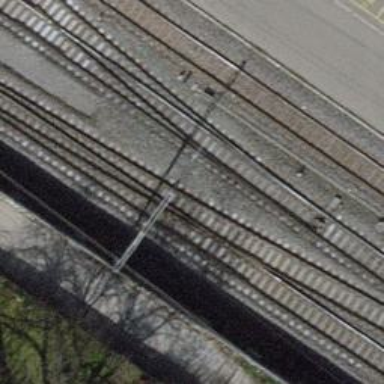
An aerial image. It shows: Single railway track with electrification through contact line.